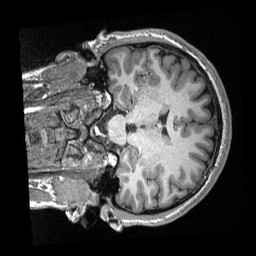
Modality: T1w
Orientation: coronal
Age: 20
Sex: female
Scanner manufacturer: siemens
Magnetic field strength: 3 T
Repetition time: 2.3 s
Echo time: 0.00308 s